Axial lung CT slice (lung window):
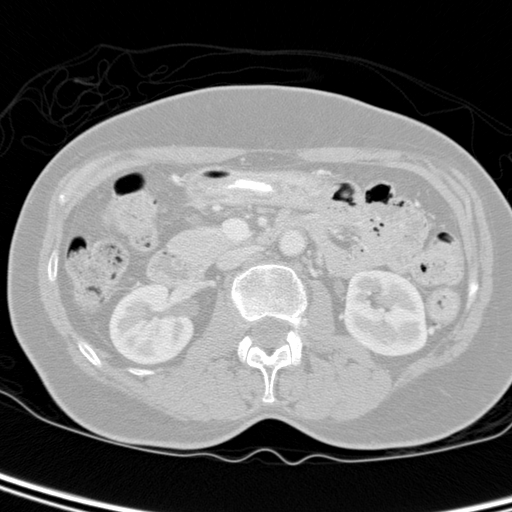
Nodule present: no